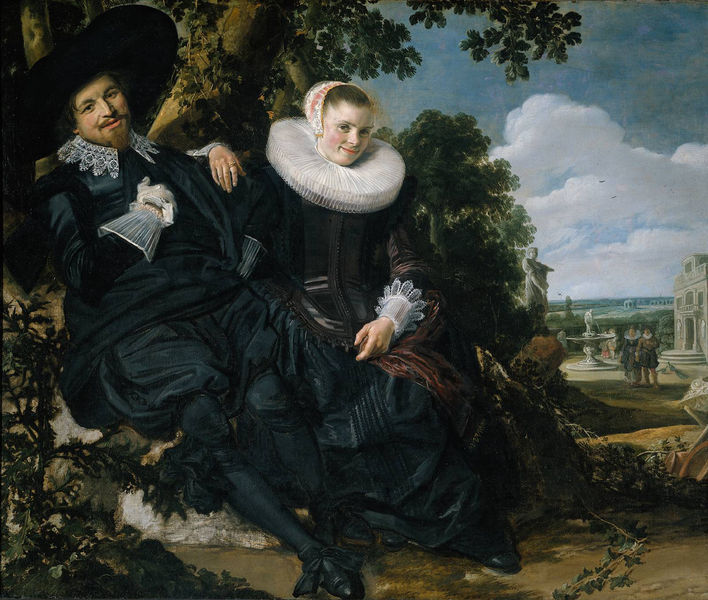
Titel: Doppelbildnis eines Ehepaares, vor arkadischer Landschaft
Künstler: Frans Hals
Standort: Amsterdam
Institution: Rijksmuseum
Schlagwörter: baum, himmel, mann, weiß, wolken, sitzen, frau, handschuh, handschuhe, hut, kleid, schwarz, gebäude, park, architektur, barock, kragen, bildnis, natur, gewand, adel, paar, brunnen, garten, bäume, blue, court, hands, hat, kiss, men, oil, palace, people, red, robes, steps, stockings, white, women, bench, black, collar, dress, face, formal, friends, gray, green, group, hair, lace, old, painting, portrait, sitting, skirt, woman, flowers, pink, brown, floor, perspective, plant, lachen, hand, wald, wood, efeu, statuen, glove, classical, cloud, clouds, man, rock, rubens, sky, tree, background, building, house, landscape, nature, water, distance, summer, sun, trees, village, baroque, costume, lace collar, sash, suit, spitzenkragen, forest, grass, river, garden, plants, road, castle, color, bonnet, cap, hats, beard, birds, french, couple, faces, smile, statue, tie, scene, town, happy, love, marble, smiling, victorian, italy, outside, person, city, day, human, menschen, spring, cheeks, clothes, ivy, leaves, neck, trunk, historical, renaissance, temple, square, fountain, gardens, art, ground, pants, shiny, shoe, shoes, english, lustwandeln, tudor, bart, foreground, bush, cow, shrub, wolke, fingers, leaf, lips, pale, outdoors, canvas, colour, dutch, gloves, contrast, humans, waterfall, rich, fashion, tan, landschaft, textile, bow, well, royalty, potrait, mustache, vine, vines, moustache, ring, stocking, weg, cuff, marriage, married, posed, sitzend, ruffle, ruff, gemälde, makeup, malerei, european, wealthy, knickers, relaxed, scarry, persons, romance, out, grin, peoples, cuffs, grove, edwardian, estate, husband, wife, nice, grotto, castles, farbe, sex, skulptur, pillars, haube, hals, rembrandt, van dyck, tre, painterly, dirck, reynolds, geisblattlaube, landscpe, balck, bows, connet, woen, laugh, bonnett, 1700, rick, property, pleasant, mouths, slipper, relaxing, flanders, fountaing, frill, rainessance, versaill, collars, p;d, rainesance, renaisance, full body, posing, fiancee, hosiery, do6ublet, doublet, pantaloons, trimmed, tudour, under a tree, coluds, krause, halskrause, wwolke, elizabethian, quaker, starched, kat, rugg, cleaves, foundain, eman, rivvon, background landscape, creepy woman